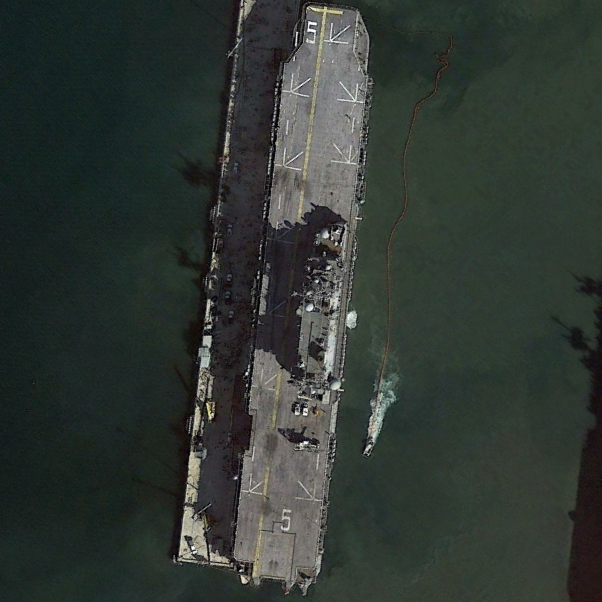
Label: assault